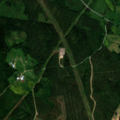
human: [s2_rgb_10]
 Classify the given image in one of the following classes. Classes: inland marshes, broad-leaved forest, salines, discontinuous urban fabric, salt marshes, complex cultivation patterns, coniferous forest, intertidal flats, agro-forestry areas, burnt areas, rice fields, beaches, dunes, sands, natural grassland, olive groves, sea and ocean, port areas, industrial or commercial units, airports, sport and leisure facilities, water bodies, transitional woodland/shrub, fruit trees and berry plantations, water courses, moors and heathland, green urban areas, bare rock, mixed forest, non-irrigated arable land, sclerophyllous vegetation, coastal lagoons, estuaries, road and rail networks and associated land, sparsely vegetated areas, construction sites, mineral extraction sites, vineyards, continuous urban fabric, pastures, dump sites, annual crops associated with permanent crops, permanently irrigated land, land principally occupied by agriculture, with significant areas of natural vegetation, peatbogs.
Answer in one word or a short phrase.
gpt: land principally occupied by agriculture, with significant areas of natural vegetation, coniferous forest, mixed forest, transitional woodland/shrub